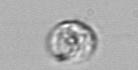
Label: Amoeba